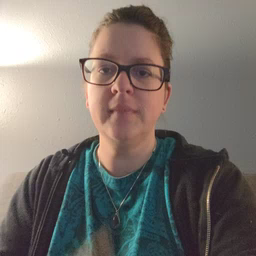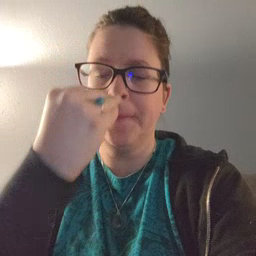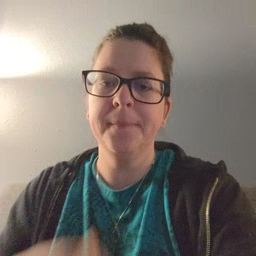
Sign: nap